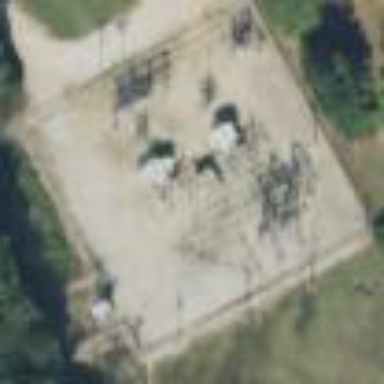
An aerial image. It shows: Distribution level power substation surrounded by fence.